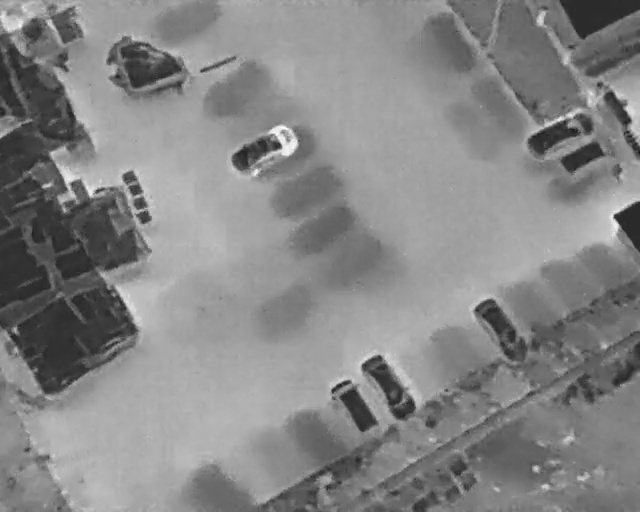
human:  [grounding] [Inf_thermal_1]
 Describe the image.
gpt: In the satellite image, there is  <ref>1 medium car </ref> <box>[[38, 22, 43, 36, 147]]</box> located at top,  <ref>1 medium car </ref> <box>[[85, 19, 90, 33, 154]]</box> located at top right,  <ref>1 medium car </ref> <box>[[72, 61, 82, 66, 148]]</box> located at right,  <ref>2 medium car </ref> <box>[[55, 72, 66, 78, 150], [50, 76, 60, 82, 151]]</box> located at bottom.